Interaction volume radius: 5 \u00c5
Interaction volume height: 25 \u00c5
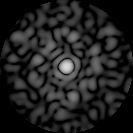
Disorder parameter: 0.8456